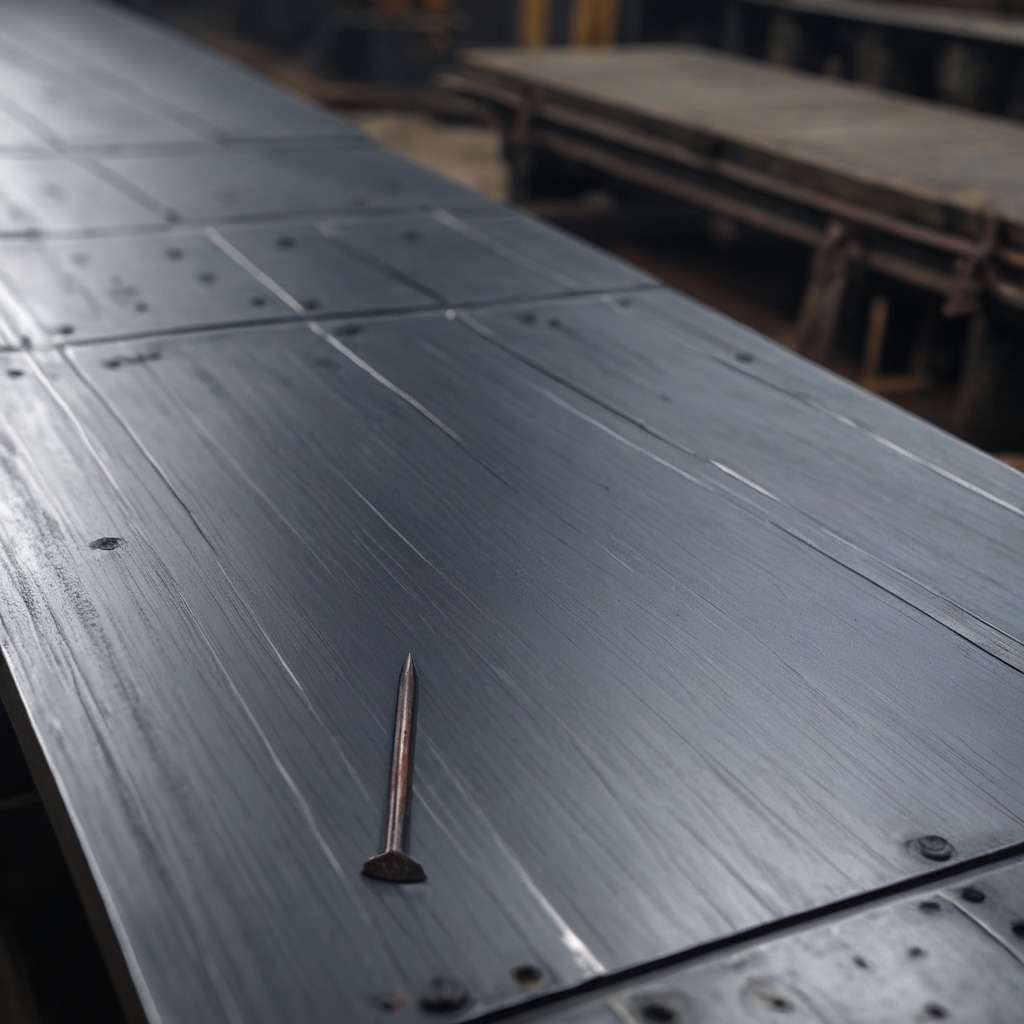
An iron nail is lying on the cold steel table in a mining workshop.